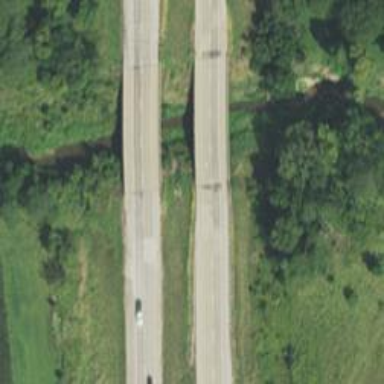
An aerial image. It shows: Bridge over trunk highway expressway.